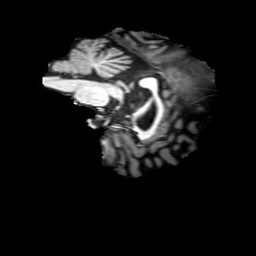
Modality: T1w
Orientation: sagittal
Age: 33
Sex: female
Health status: ill